Interaction volume radius: 5 \u00c5
Interaction volume height: 15 \u00c5
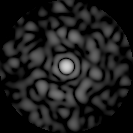
Disorder parameter: 0.8506